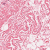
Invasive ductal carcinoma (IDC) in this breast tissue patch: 0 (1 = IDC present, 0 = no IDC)